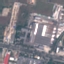
Land use / land cover class: Industrial